Question: I want to make popup window animation like when you try create new project in xcode:

I have been looking for documentation or examples but so far I have not found anything. Any of you knows how can I build this window popup animation?
I'll really appreciate your help
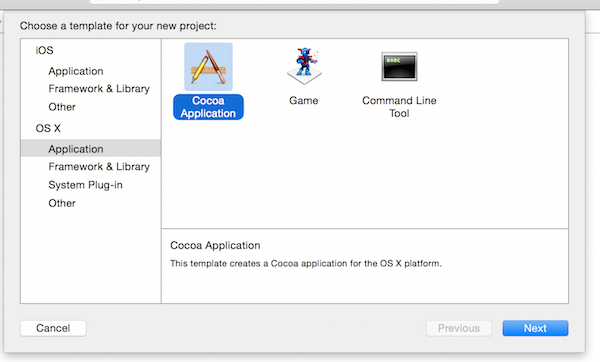
Answer: Are you talking about making a panel appear over the main window, sliding down?
In this case it's simple: make an NSWindow or NSPanel in Interface Builder, then connect it to an IBOutlet in your AppDelegate or your view controller.
Let's say the new outlet is named "myNewPanel", then you can call it on your window:
'''
myExistingWindow.beginSheet(myNewPanel, completionHandler: nil)
'''
And to close it:
'''
myExistingWindow.endSheet(myNewPanel)
'''